Aerial crown-view tile of a tropical tree (Barro Colorado Island, Panama), acquired 20250414:
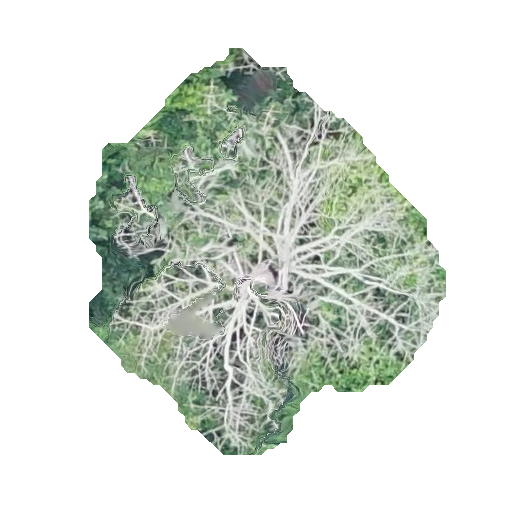
Species: Sterculia apetala
GBIF accepted scientific name: Sterculia apetala
Crown area: 141.068 m²